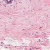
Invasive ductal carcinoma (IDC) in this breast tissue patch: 0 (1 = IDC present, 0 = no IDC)